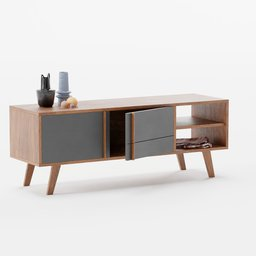
Label: furniture